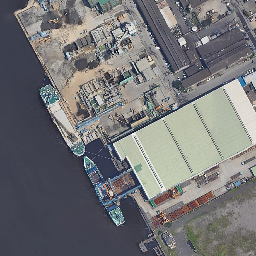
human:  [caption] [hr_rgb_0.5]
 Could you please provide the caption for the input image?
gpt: A lot of goods are parked beside the turquoise building

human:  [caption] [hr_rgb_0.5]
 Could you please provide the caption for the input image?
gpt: The two boats were moored on the bank of the river. There was a turquoise building on the bank.

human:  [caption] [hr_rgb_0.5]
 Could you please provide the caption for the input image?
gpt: There are two boats moored by the river and a turquoise building on the bank.

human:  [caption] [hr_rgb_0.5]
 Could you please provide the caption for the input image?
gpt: There are two ships and a loading area on the bank of the river.

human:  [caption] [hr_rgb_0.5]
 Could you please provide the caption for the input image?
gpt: There are two ships on the bank and a loading area on the river bank.